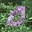
Label: 0